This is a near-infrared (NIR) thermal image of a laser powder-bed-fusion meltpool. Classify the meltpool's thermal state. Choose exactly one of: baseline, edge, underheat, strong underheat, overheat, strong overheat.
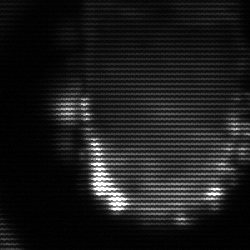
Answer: baseline